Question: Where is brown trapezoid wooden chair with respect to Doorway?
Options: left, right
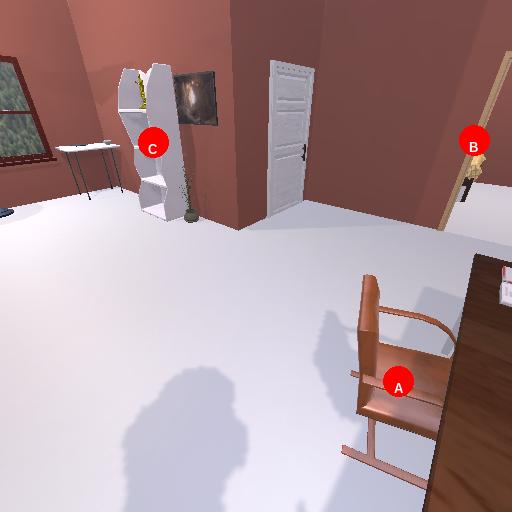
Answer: left